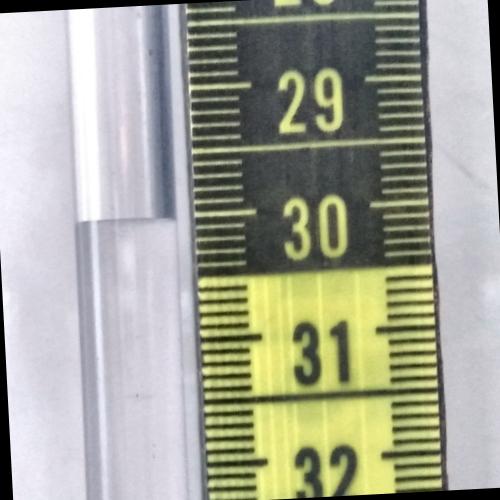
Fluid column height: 30.0 cm